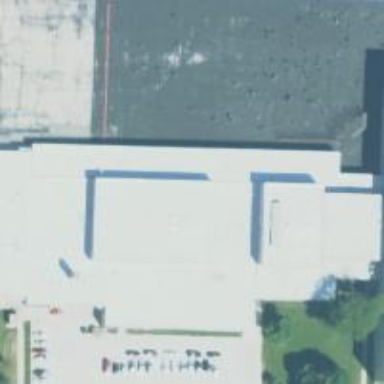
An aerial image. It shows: School building.